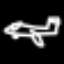
Label: airplane